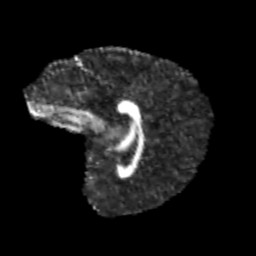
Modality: FA
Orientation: sagittal
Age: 11
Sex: male
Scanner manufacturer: siemens
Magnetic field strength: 3 T
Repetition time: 3.8 s
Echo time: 0.07 s